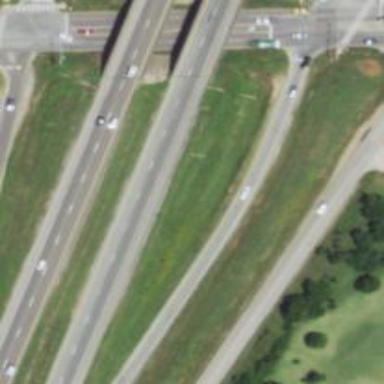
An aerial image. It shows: Motorway link.